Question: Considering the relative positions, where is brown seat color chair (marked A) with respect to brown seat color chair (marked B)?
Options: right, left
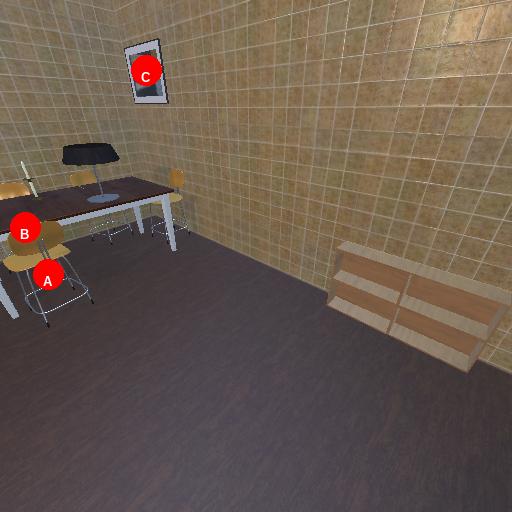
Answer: right